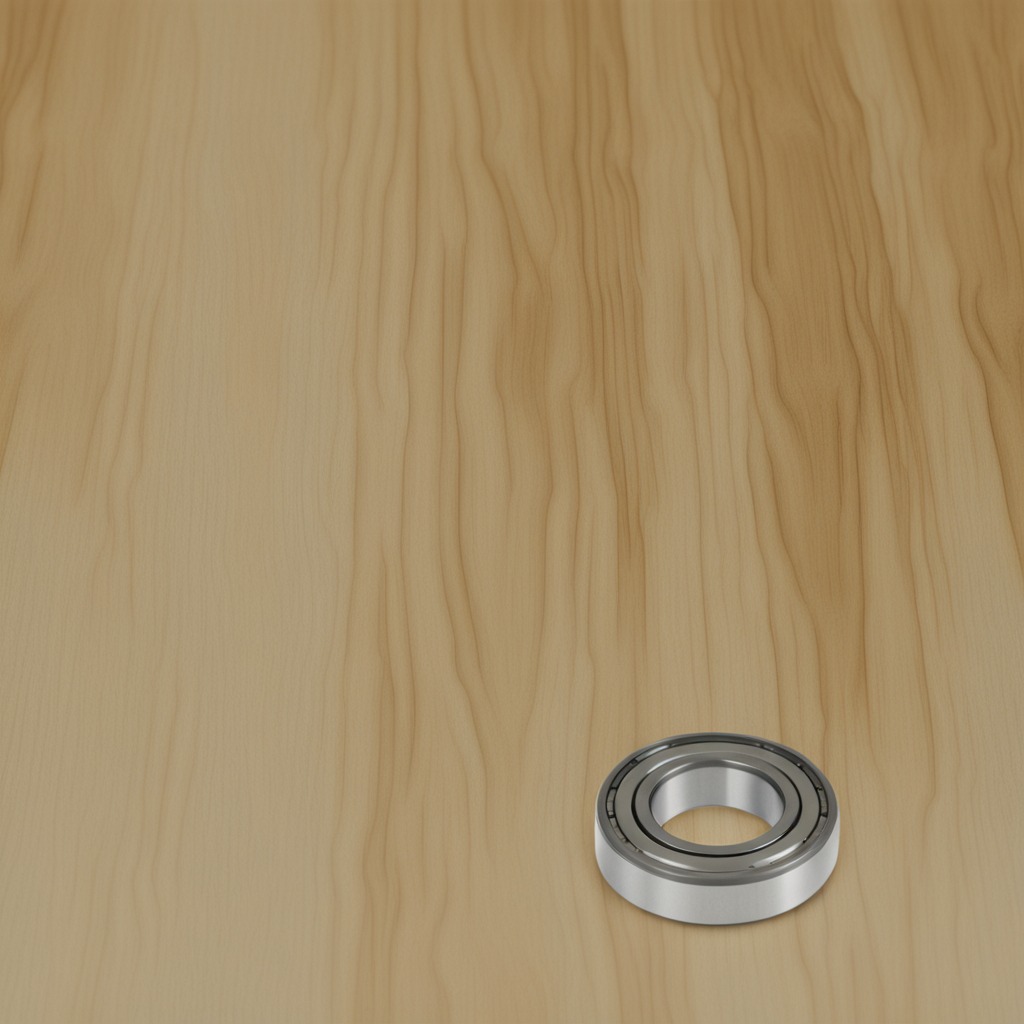
A metal ball bearing is lying on a plywood surface in a paint workshop lit by afternoon window light.